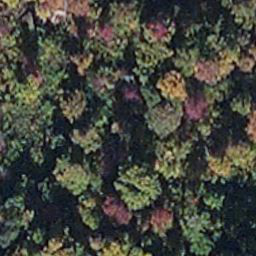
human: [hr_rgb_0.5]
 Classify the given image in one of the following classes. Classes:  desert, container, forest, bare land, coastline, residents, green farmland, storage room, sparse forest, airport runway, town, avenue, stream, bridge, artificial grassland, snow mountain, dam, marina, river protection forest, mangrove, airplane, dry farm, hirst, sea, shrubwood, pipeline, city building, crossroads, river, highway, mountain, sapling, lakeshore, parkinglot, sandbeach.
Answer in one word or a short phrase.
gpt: mangrove